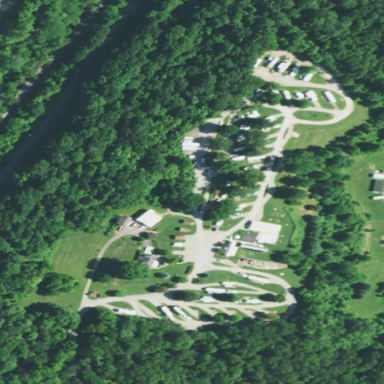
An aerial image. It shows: Campsite designated for tourism.